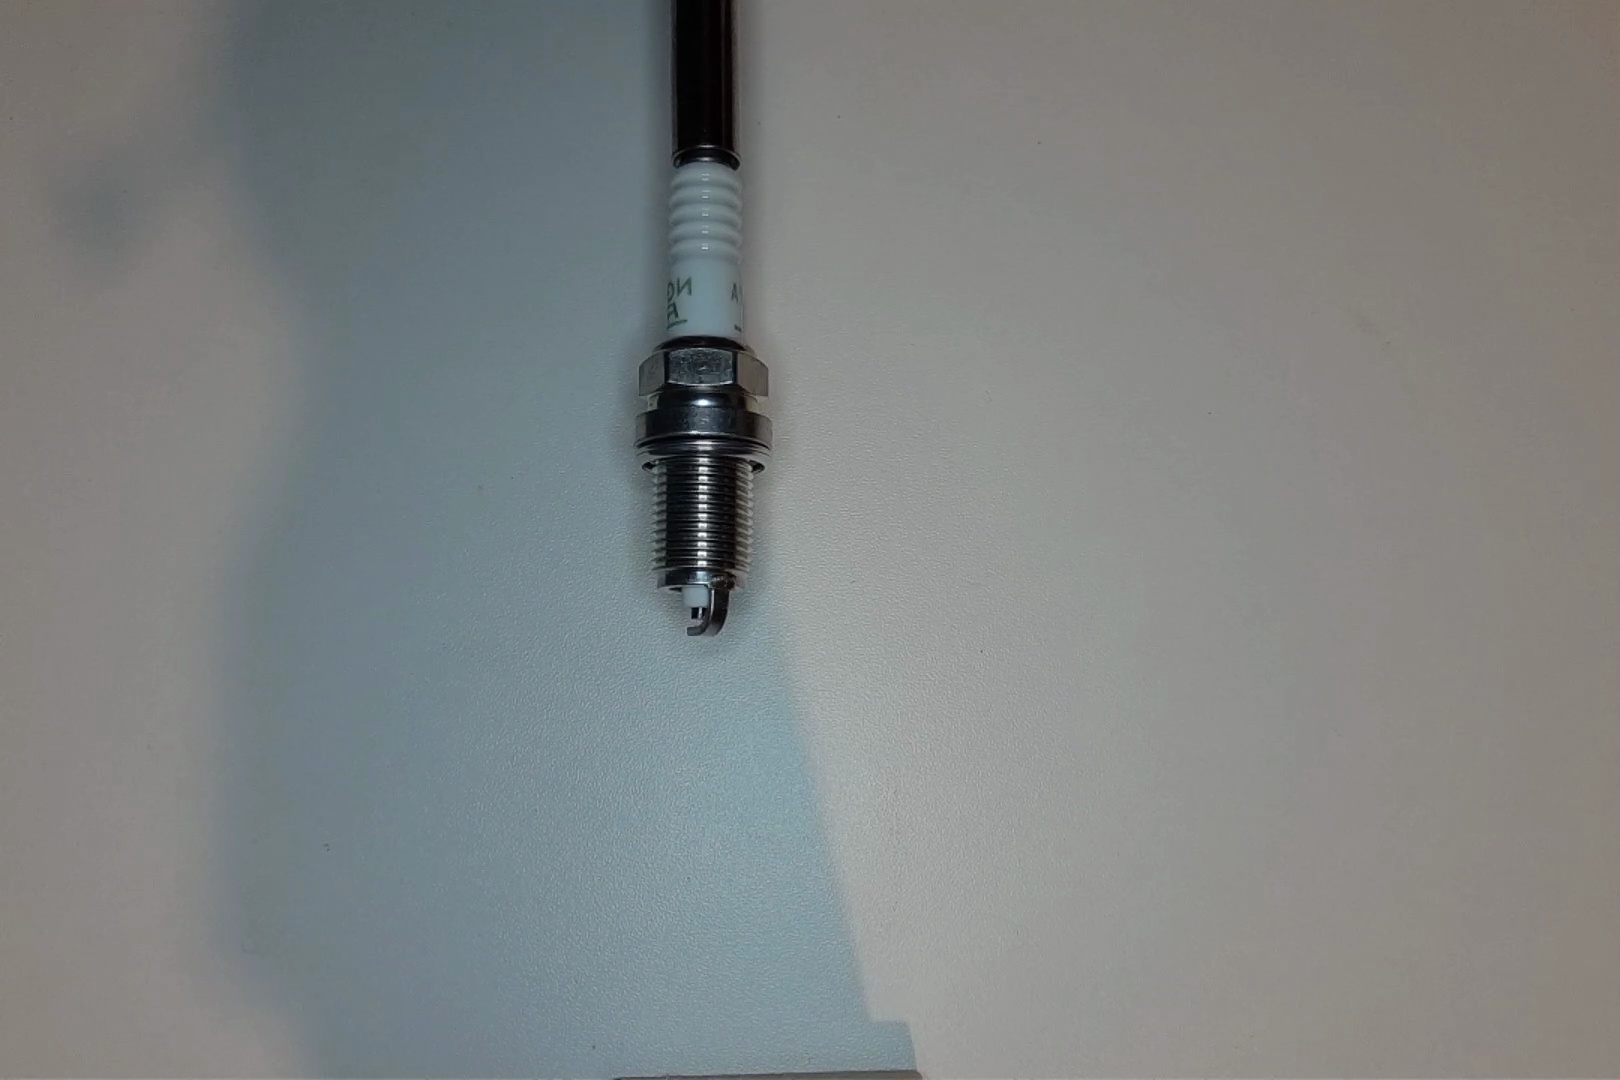
Label: normal